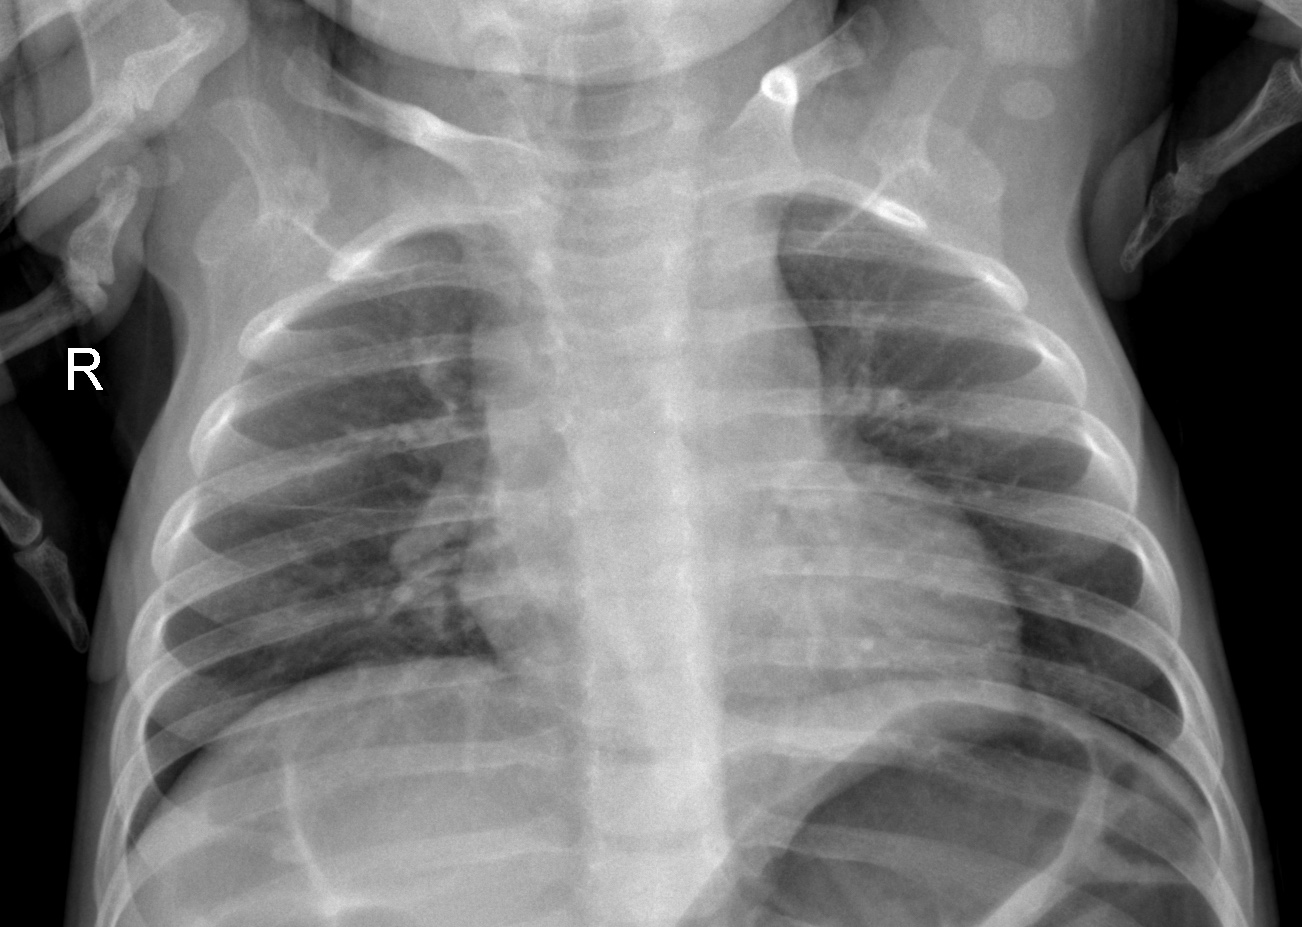
Diagnosis: NORMAL